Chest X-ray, PA view. Patient: 24 years old, sex F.
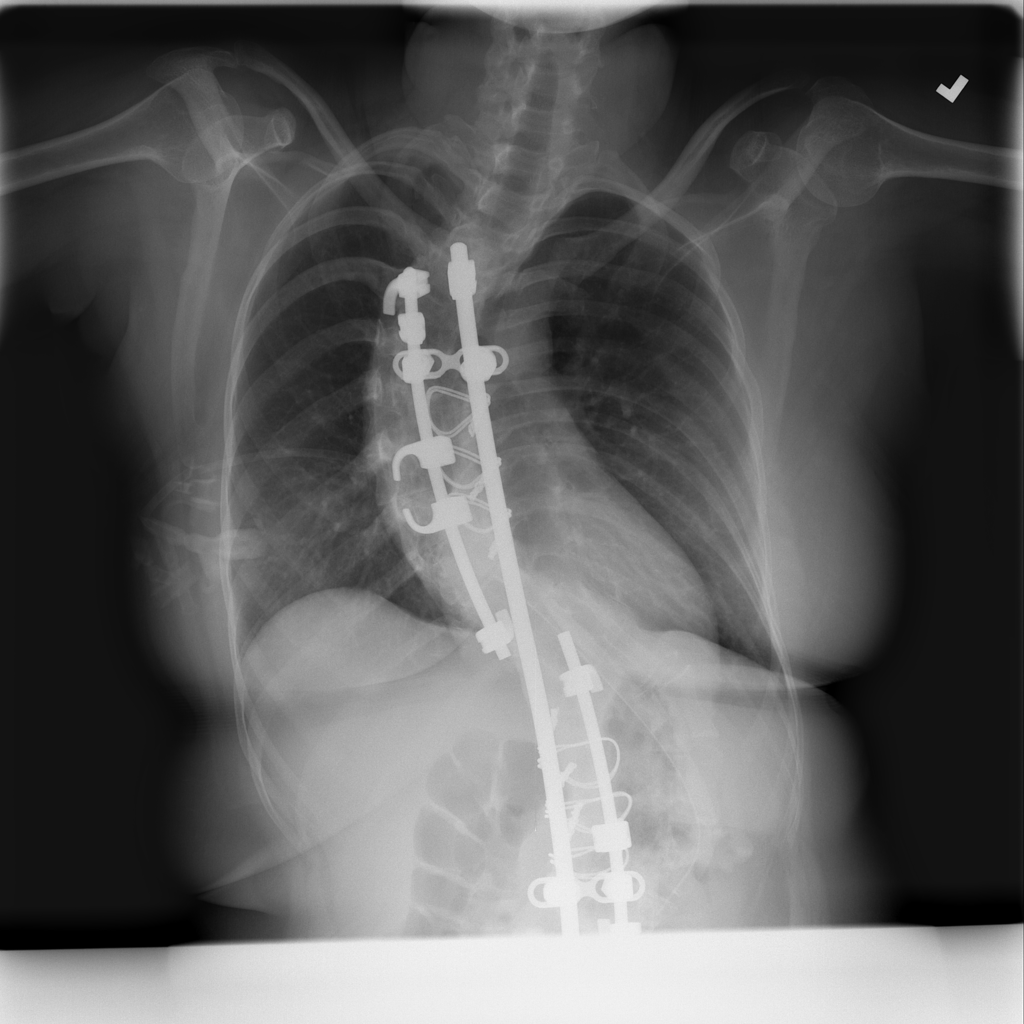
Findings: Atelectasis